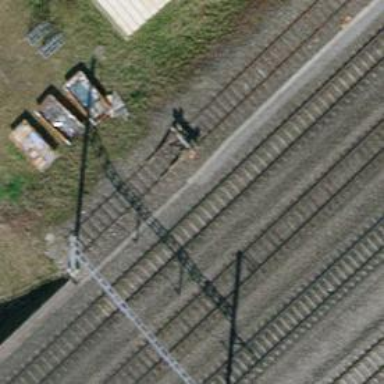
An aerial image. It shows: Railway buffer stop.